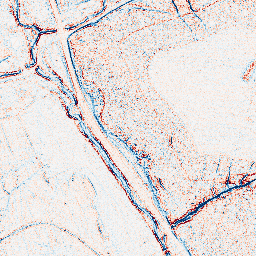
Category: classical
Decomposition family: uniform
Decomposition parameters: size: 3
Upsampling method: quadratic
Upsampling parameters: scale: 4
Upsampling scale: 4